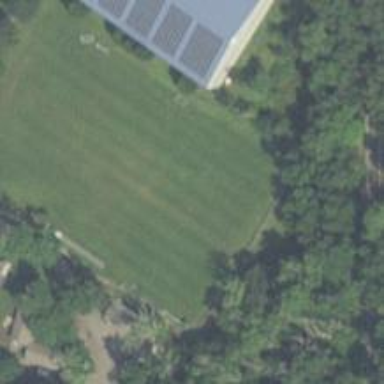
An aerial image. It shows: Soccer pitch for leisureland activities.